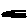
Label: circle